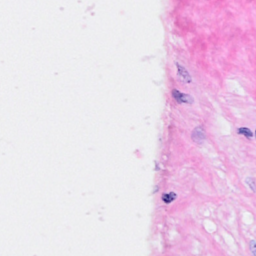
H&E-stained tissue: Breast